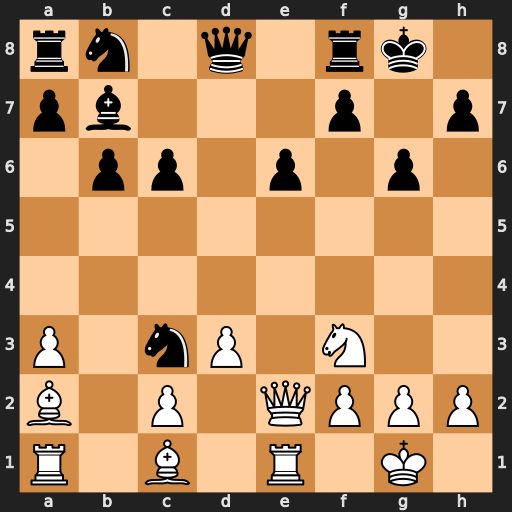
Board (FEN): rn1q1rk1/pb3p1p/1pp1p1p1/8/8/P1nP1N2/B1P1QPPP/R1B1R1K1
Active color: w
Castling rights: -
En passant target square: -
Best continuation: Qe5 Nd7 Qxc3